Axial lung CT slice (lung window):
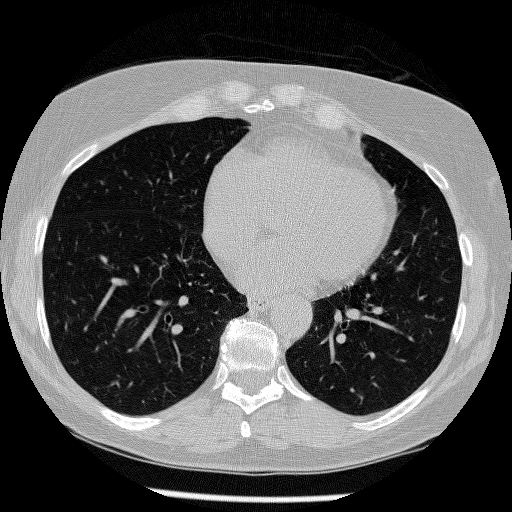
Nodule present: no